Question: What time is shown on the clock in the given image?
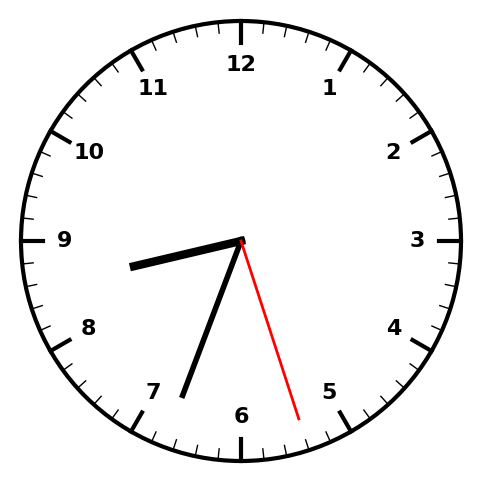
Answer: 08:33:27